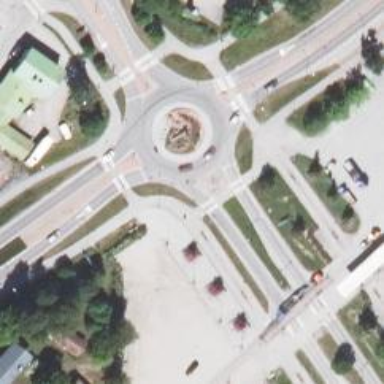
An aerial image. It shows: Secondary road made of asphalt leading to roundabout.